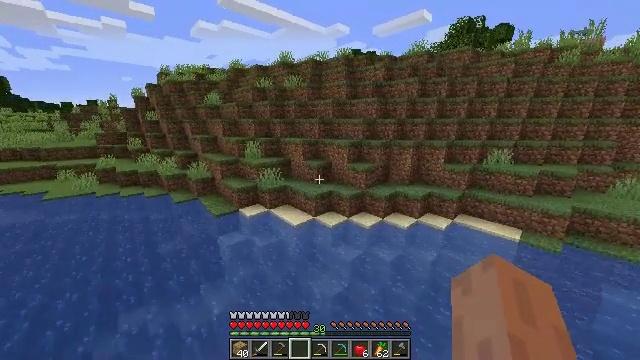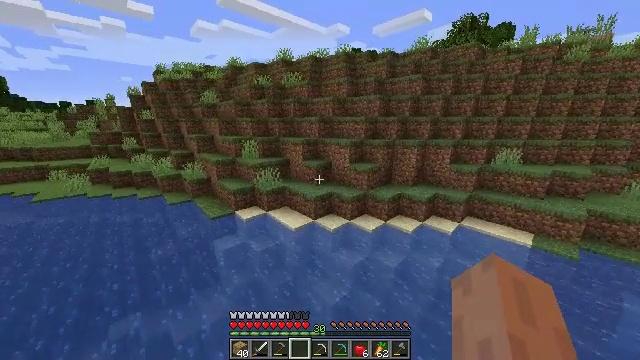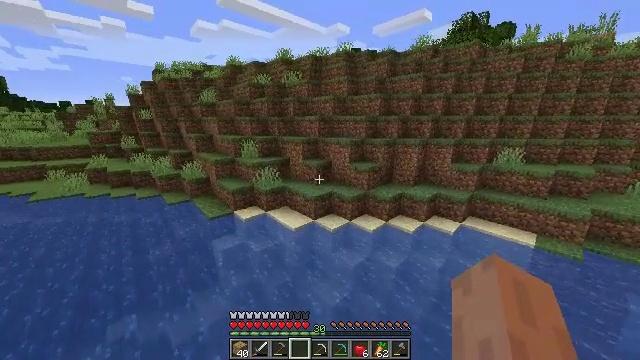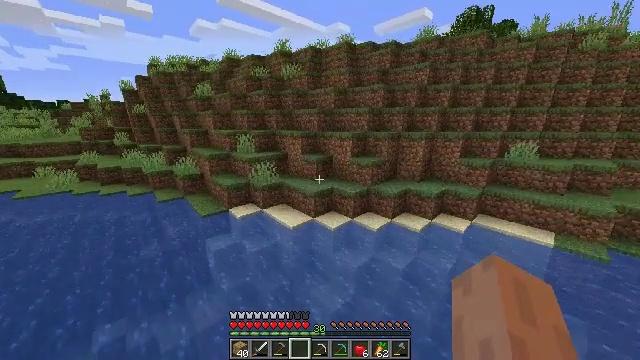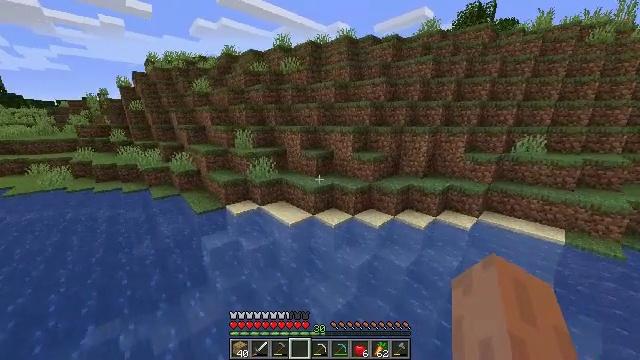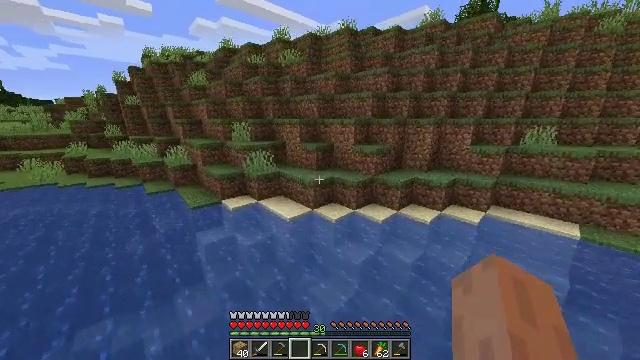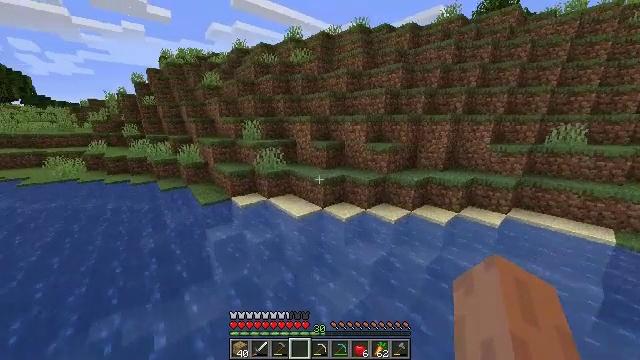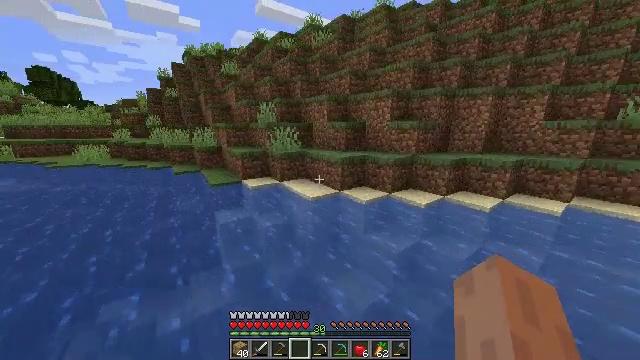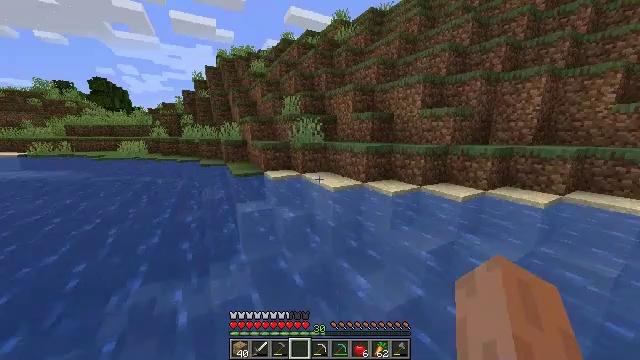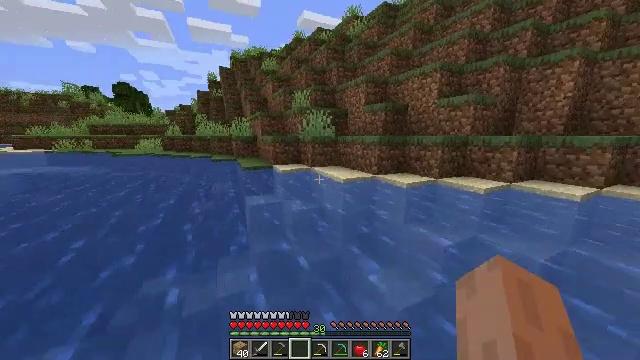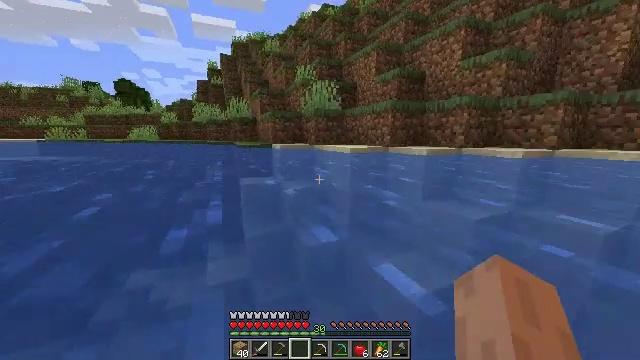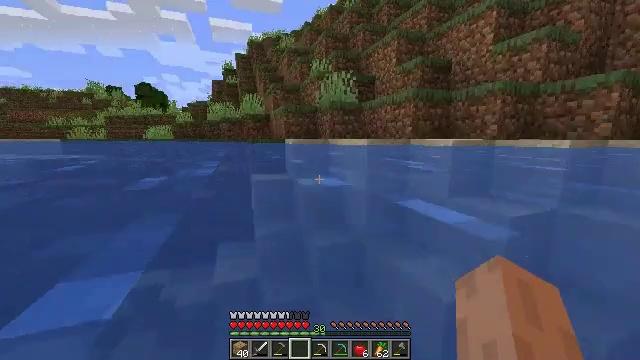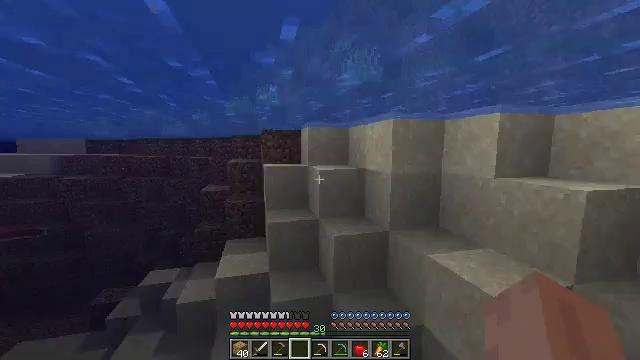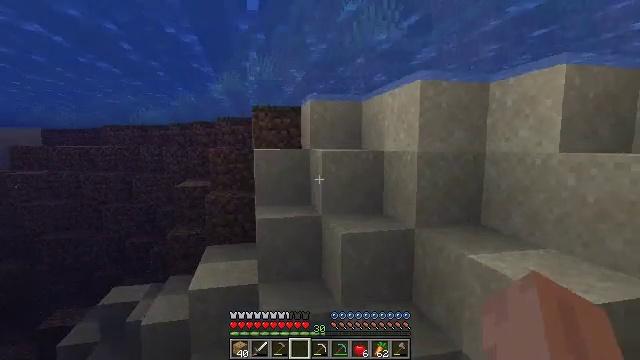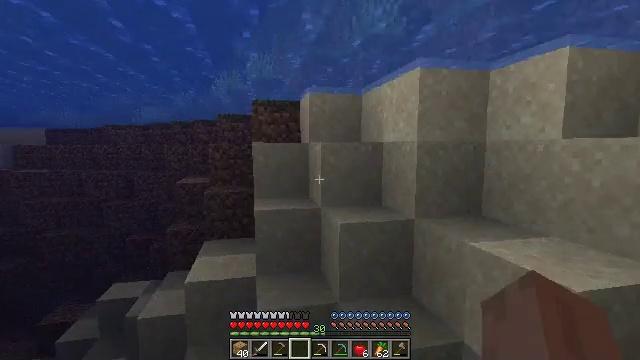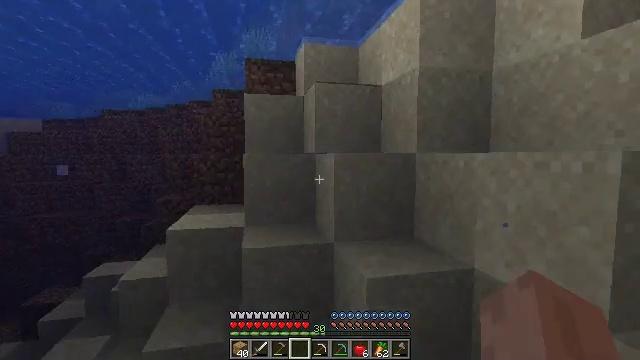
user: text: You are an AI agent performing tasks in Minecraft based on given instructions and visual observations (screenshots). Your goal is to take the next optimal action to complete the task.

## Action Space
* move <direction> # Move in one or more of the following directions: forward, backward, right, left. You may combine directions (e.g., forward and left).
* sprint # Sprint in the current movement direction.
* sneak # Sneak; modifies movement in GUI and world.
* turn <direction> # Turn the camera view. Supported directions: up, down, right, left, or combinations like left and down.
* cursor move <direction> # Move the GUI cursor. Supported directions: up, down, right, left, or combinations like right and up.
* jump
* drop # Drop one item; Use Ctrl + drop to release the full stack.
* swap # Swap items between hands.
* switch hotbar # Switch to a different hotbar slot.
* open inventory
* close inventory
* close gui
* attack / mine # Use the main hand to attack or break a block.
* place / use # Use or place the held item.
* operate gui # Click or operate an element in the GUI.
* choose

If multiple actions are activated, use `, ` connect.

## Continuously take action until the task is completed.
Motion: motion action
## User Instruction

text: Use obsidian, diamonds, and a book to craft an enchanting table.
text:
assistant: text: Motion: move forward, sprint
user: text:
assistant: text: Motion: move forward, sprint
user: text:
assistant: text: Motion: move forward, sprint
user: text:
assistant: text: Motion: move forward, sprint
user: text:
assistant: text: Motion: move forward, sprint
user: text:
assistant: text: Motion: move forward, sprint, turn left
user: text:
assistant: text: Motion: move forward, sprint, turn left and up
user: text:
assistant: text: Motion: move forward, sprint, turn left and up
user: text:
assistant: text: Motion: move forward, sprint, turn left
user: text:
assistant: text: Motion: move forward, sprint, turn left
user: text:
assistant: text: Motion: move forward, sprint, turn left and up
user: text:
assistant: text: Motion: move forward, sprint, turn left and up
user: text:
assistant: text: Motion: move forward, sprint, turn left
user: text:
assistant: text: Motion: move forward, sprint
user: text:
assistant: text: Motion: move forward, sprint, turn up
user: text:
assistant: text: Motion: move forward, sprint, turn up
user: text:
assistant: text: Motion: move forward, sprint, turn up
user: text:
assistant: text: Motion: move forward, sprint, turn up
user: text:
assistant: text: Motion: move forward, sprint, turn up
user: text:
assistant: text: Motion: move forward, sprint, turn up
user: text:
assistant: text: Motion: move forward, sprint, turn up
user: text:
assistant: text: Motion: move forward, sprint, turn up, jump
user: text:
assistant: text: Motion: move forward, sprint, jump
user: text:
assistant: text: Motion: move forward, sprint, jump
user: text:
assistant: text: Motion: move forward, sprint, jump
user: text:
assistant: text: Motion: move forward, sprint, jump
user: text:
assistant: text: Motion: move forward, sprint, jump
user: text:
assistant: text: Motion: move forward, sprint, jump
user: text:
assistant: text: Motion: move forward, sprint, jump
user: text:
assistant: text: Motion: move forward, sprint, jump